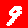
Digit: 9